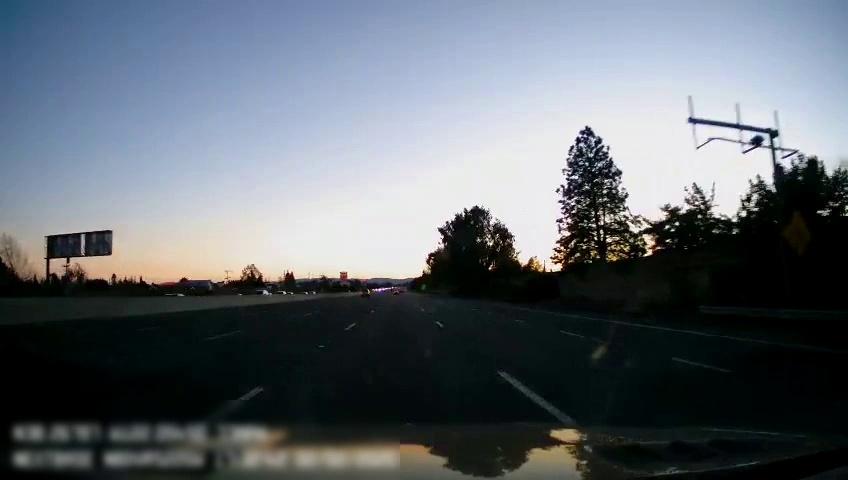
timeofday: Day
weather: Sunny
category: Drivable Space
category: Vehicles | SUV
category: Vehicles | Car
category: Vehicles | SUV
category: Vehicles | SUV
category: Lanes | Current Lane
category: Lanes | Alternate Lane
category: Lanes | Alternate Lane
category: Lanes | Current Lane
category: Lanes | Alternate Lane
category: Lanes | Alternate Lane
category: Traffic | Signs